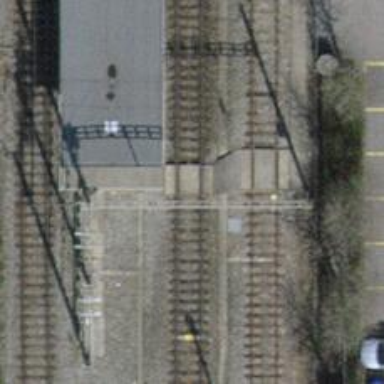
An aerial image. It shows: Single-track electrified railway with contact line.